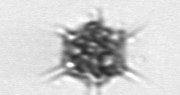
Label: Dictyocha